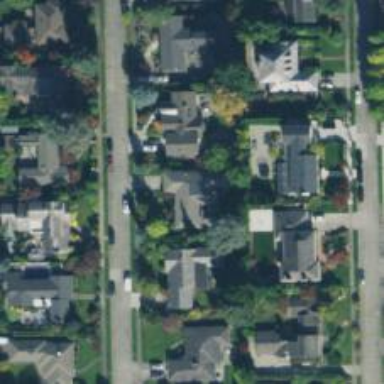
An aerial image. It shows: Neighborhood.